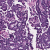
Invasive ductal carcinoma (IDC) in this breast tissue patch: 1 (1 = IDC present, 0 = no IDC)